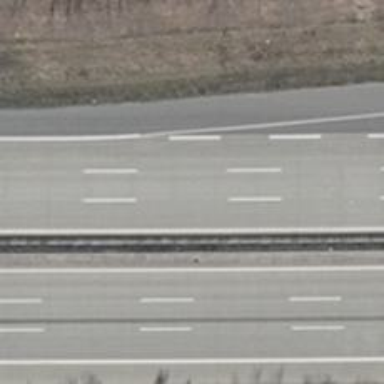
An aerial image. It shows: Concrete motorway.